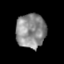
Tissue: prostate
Cell type: Epithelial cells
Senescence score: 0.334
Nuclear area (px): 1003
Mean DAPI intensity: 139.542